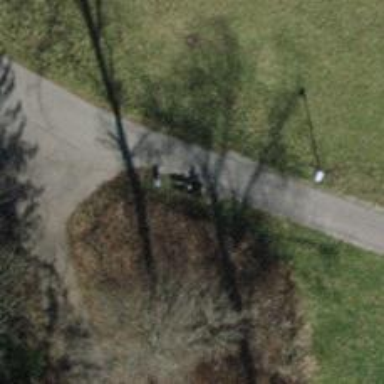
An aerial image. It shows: Bench for seating.